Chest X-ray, AP view. Patient: 65 years old, sex F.
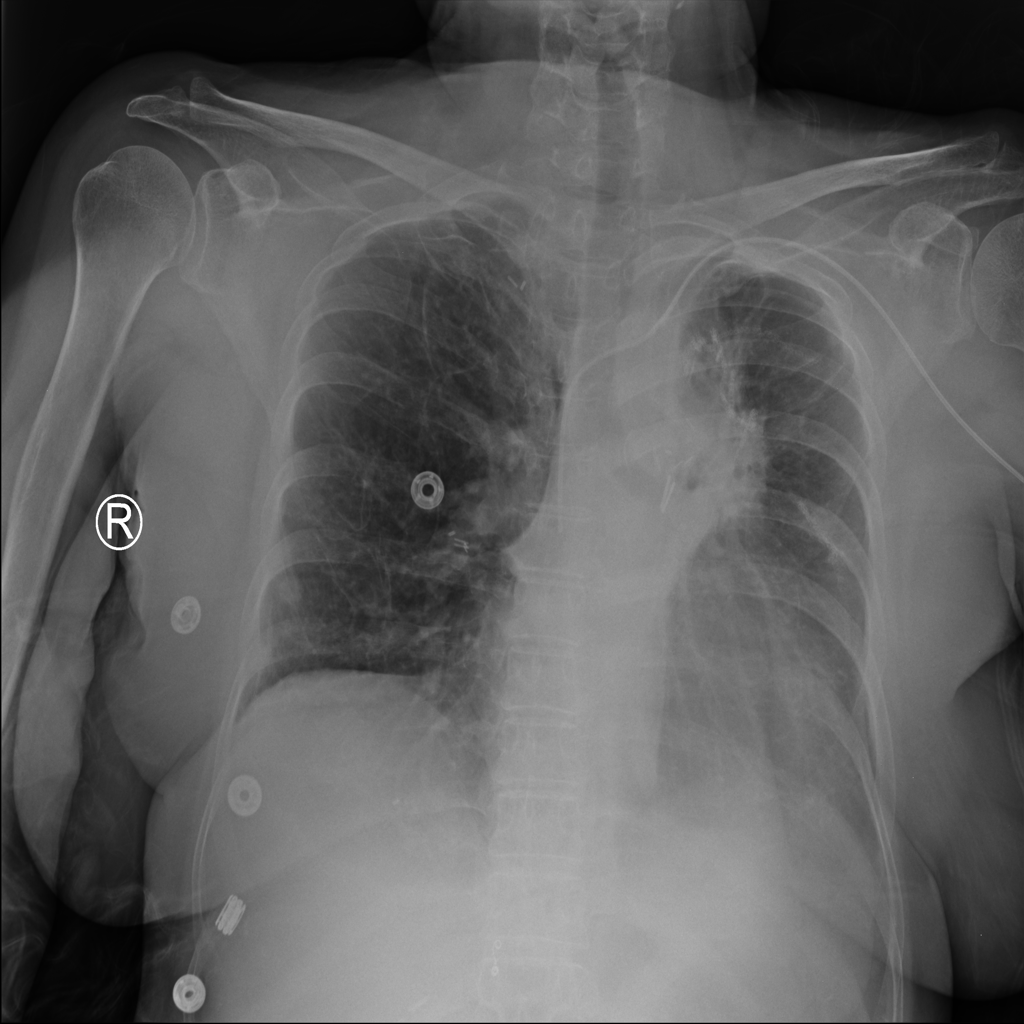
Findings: Consolidation, Mass